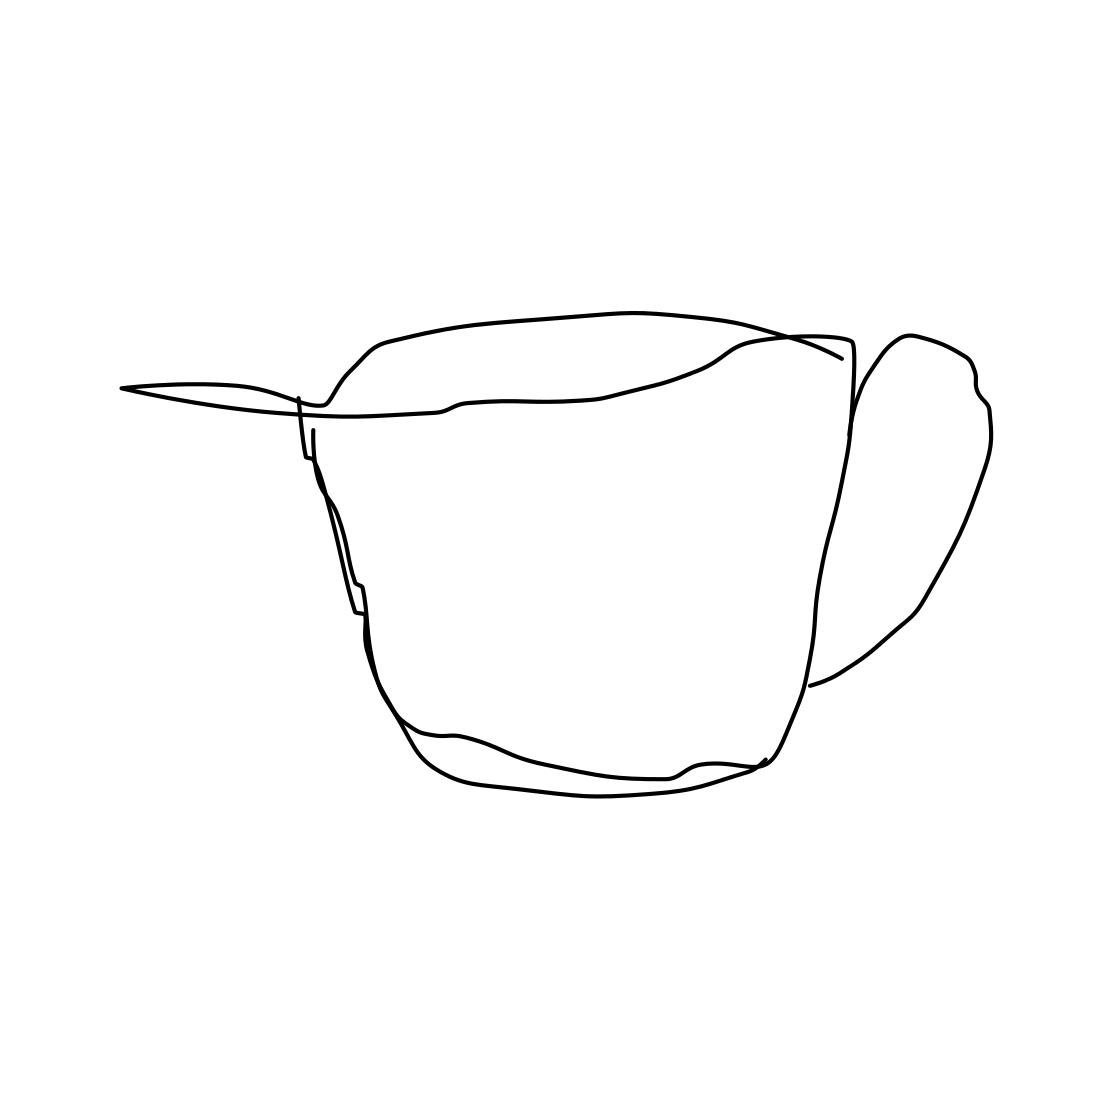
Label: mug